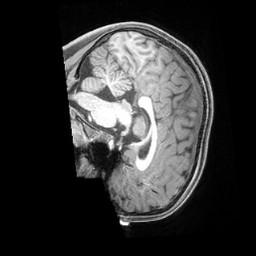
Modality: T1w
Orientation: sagittal
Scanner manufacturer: siemens
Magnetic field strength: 3 T
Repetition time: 2.4 s
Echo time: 0.00224 s